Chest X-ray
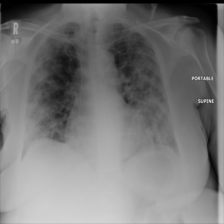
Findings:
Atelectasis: negative
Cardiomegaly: negative
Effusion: negative
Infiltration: positive
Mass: negative
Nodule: negative
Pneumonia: negative
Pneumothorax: negative
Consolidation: negative
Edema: negative
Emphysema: negative
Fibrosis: negative
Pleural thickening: negative
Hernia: negative